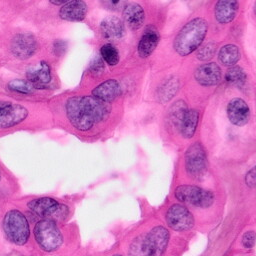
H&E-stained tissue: Pancreatic